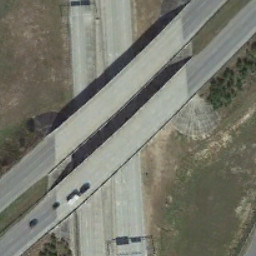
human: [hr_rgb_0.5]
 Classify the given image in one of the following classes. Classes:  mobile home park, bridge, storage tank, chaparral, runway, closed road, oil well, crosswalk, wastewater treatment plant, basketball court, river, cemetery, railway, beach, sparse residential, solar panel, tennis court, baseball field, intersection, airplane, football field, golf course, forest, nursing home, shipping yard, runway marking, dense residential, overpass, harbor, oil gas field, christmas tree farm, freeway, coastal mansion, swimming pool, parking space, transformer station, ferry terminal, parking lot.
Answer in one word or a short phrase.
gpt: overpass